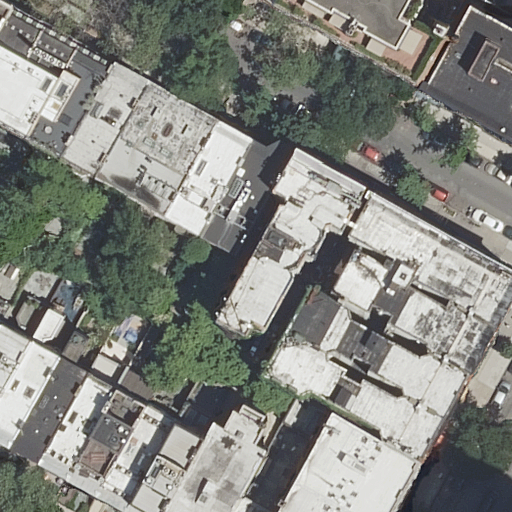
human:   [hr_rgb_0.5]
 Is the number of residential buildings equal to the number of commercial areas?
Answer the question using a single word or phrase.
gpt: no

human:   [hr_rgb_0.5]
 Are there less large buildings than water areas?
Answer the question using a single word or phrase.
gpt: no

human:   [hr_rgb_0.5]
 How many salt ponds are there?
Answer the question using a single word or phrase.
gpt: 0

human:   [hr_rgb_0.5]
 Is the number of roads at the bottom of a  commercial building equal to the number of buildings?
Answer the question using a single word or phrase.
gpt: no

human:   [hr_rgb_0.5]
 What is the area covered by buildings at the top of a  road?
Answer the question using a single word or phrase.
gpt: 5211m2

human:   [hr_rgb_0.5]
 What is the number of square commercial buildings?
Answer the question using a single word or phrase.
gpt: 0

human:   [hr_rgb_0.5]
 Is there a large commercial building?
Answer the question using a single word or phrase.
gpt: no

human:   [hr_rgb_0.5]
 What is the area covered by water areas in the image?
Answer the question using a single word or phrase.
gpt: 0m2

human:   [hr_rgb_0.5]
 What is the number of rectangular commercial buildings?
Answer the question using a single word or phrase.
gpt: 0

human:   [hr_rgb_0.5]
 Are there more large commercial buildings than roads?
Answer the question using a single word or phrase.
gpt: no

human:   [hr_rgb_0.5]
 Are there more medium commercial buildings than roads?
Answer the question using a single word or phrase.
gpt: no

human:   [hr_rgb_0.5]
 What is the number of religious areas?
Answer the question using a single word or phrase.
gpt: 0

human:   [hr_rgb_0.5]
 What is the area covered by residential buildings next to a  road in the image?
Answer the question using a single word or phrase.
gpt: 6132m2

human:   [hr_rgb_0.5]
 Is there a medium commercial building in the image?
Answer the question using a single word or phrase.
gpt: no

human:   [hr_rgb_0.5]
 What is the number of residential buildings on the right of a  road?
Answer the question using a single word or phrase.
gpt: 3

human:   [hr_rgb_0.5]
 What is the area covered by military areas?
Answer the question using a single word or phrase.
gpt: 0m2

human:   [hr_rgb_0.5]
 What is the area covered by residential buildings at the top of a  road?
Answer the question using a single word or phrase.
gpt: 5211m2

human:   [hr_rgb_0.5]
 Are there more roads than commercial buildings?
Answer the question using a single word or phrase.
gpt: yes

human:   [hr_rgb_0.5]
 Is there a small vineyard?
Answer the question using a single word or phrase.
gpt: no

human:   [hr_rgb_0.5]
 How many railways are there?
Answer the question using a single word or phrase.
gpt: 0

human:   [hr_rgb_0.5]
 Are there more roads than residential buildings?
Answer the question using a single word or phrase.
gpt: no

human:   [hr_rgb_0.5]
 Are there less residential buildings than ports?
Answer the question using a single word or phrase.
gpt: no

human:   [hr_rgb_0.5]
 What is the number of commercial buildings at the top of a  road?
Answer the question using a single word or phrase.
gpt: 0

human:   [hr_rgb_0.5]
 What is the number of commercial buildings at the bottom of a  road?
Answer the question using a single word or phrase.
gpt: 0

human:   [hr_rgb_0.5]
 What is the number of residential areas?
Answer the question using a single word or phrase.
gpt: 0

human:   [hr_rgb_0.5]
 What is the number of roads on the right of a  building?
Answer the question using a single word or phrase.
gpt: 2

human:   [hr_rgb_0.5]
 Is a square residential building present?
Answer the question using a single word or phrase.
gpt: no

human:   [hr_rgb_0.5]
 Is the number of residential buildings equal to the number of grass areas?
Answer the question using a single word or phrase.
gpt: no

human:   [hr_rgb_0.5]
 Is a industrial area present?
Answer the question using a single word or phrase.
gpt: no

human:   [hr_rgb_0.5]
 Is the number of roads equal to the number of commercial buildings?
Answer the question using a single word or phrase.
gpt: no

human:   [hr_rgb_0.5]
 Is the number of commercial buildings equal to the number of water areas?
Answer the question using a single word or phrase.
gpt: yes

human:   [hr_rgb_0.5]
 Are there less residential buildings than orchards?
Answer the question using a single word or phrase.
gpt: no

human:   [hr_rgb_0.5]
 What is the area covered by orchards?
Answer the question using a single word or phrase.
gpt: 0m2

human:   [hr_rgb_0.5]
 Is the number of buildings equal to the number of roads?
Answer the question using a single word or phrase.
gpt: no

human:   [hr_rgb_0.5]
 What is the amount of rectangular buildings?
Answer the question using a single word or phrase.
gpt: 14

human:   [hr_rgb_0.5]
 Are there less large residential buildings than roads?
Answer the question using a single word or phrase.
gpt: no